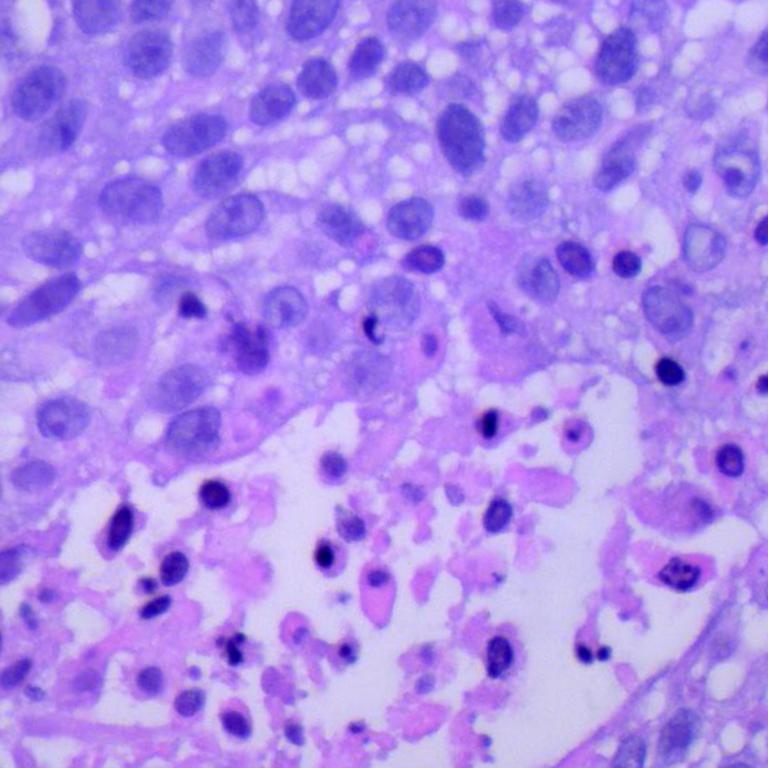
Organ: lung
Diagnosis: squamous carcinomas